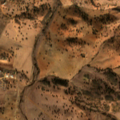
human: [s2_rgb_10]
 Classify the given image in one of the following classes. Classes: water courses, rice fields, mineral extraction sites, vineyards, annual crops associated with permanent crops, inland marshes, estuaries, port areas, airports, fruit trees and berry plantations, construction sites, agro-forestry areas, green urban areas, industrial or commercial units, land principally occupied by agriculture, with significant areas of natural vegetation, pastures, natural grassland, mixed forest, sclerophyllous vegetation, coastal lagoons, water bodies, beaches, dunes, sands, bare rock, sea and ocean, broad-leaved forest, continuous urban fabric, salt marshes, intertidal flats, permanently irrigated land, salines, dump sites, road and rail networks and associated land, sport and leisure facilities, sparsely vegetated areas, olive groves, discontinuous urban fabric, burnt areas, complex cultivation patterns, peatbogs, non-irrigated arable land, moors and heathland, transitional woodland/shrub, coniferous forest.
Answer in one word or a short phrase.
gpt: pastures, agro-forestry areas, transitional woodland/shrub